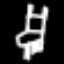
Label: chair